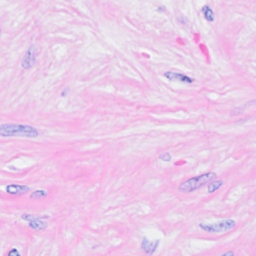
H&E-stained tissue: Breast